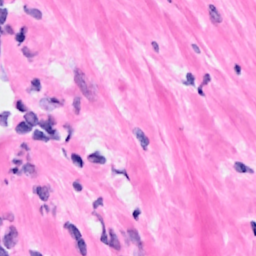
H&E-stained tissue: Breast